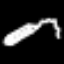
Label: pencil